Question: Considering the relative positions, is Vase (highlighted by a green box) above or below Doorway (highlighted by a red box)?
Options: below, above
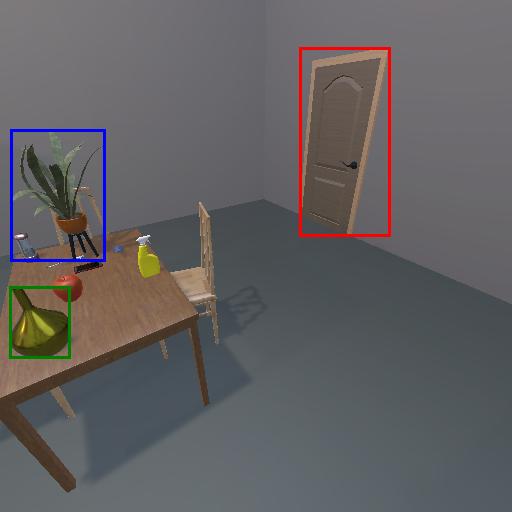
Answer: below